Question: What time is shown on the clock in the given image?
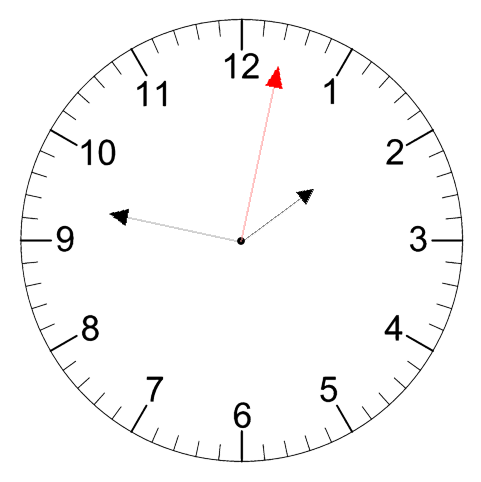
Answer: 01:47:02